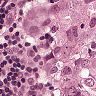
Metastatic tissue present: yes